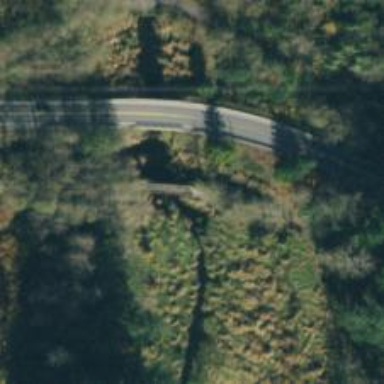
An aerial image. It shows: Bridge on bridleway.